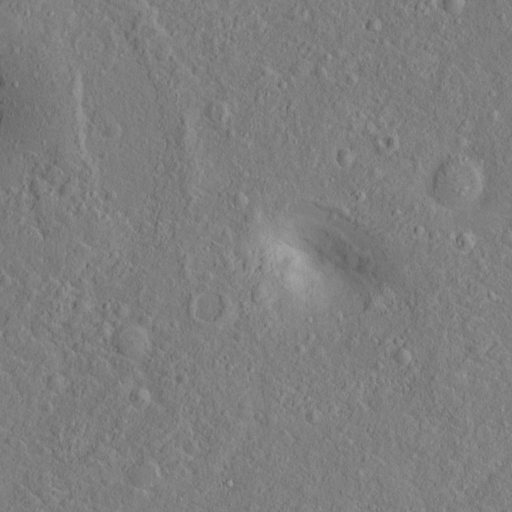
Classes present: Background, Cone